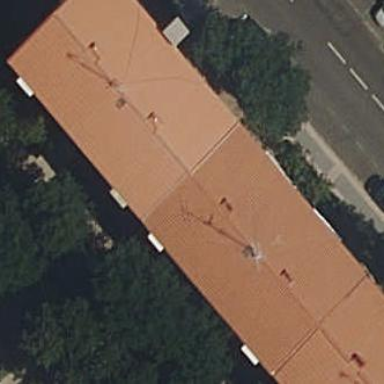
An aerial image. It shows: Apartments building with gabled roof oriented along.